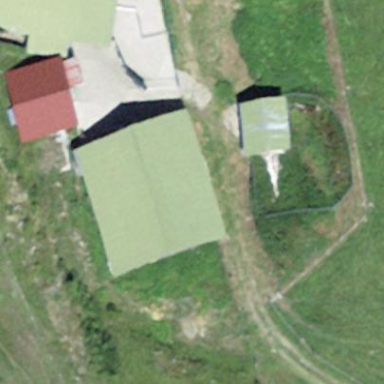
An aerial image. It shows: Farm auxiliary building.